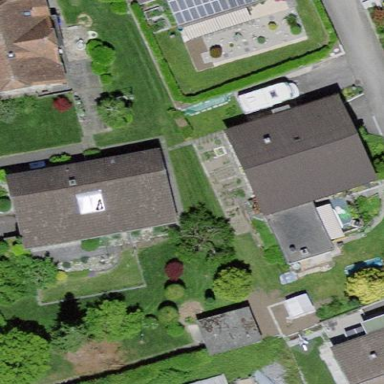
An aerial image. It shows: Residential building.